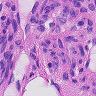
Metastatic tissue present: yes